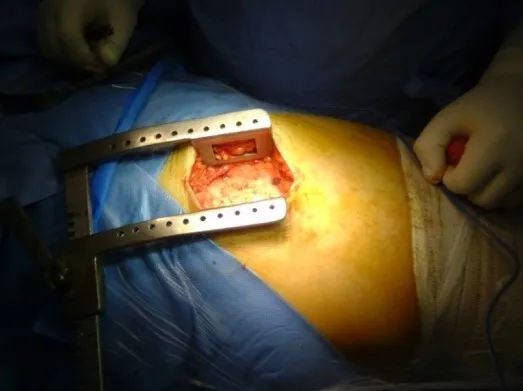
The minimally invasive posterolateral approach.
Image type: medical_photograph (other_medical_photograph)